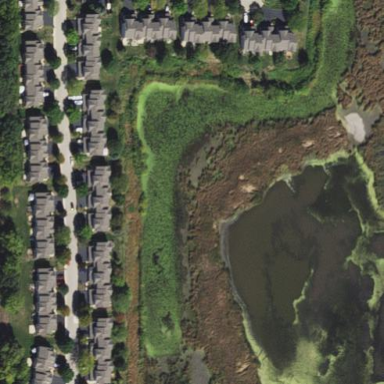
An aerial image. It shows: Marshy wetland area.